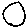
Label: circle